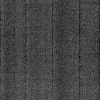
Atmospheric dust classification: dusty